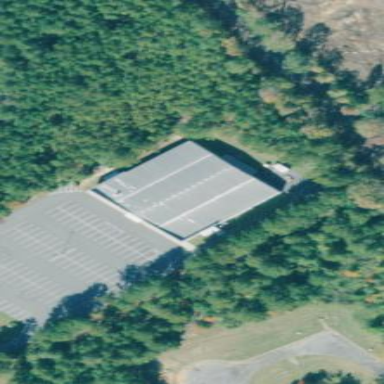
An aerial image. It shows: Building that houses bowling alley.